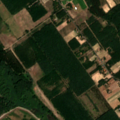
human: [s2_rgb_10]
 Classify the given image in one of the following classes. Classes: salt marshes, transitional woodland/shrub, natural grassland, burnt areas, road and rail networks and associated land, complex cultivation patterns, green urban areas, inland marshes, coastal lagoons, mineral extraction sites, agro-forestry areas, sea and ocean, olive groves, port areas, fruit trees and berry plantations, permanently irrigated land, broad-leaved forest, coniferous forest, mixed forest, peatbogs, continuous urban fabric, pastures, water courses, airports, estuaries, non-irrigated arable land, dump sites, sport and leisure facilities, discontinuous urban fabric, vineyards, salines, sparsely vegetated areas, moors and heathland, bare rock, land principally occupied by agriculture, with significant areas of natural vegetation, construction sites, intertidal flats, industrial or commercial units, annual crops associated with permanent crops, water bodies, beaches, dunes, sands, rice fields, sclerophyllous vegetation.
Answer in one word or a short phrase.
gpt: discontinuous urban fabric, non-irrigated arable land, pastures, broad-leaved forest, mixed forest, transitional woodland/shrub, inland marshes